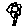
Label: flower